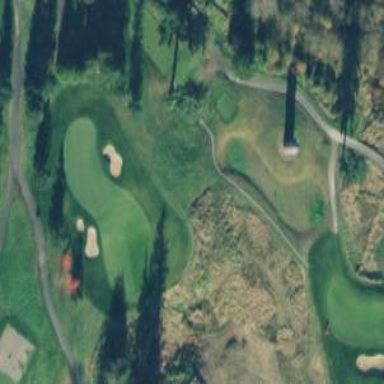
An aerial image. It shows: Serene golf path.